Question: I'm trying to do some buttons with image and text, and I already did this work.
But now I'm studying a diferente hypothesis, If I have a text bigger I'm trying to center the text in the button but I'm not having sucess put this right. I'm not having succeess putting my very big is not good align-center just below the 1st text.
Have you ever had a case like this? How we can solve this?
I have this Html for two buttons:
'''
<button class='btn'>
<img class="big_btn" src="icon1.png" width="40" height="40"/>
Big button so big <span> very big is not good</span>
</button>
<button class='btn'>
<img src="icon1.png" width="40" height="40">
2button big
</button>
'''
And I have this css file:
'''
.btn {
position: relative;
width: 180px;
height: 60px;
margin-top:7%;
padding: 0 10px 0 10px;
line-height: 37px;
text-align: left;
text-indent: 10px;
font-family: 'bariol_regularregular';
font-size: 15px;
color: #333;
text-shadow: 0 1px 2px rgba(0, 0, 0, 0.25);
background: #f1f1f1; /* button background */
border: 0;
border-bottom: 2px solid #999; /* newsletter button shadow */
border-radius: 14px;
cursor: pointer;
-webkit-box-shadow: inset 0 -2px #999;
box-shadow: inset 0 -2px #999;
}
.btn:active {
top: 1px;
outline: none;
-webkit-box-shadow: none;
box-shadow: none;
}
.btn img { float: left;}
.btn .big { margin-top:10px;}
.btn:hover { background-color: #f7f7f7;}
'''
Here's the Fiddle: <URL>
My image updated:

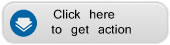
Answer: Your problem is your 'line-height' attribute. If you set that to be 37px, each new line of text will be separated by 37px. Remove 'line-height:37px and the text will wrap around the image.
>
I also removed your 'text-indent' and replaced it with a margin on your floated image to make the text all align properly.
'''
.btn img{
float:left;
margin-right: 10px;
}
'''
>
## JSFiddle